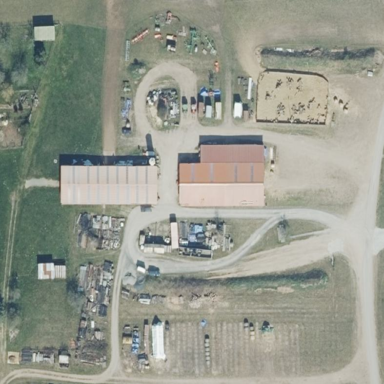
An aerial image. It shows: Farmyard area.